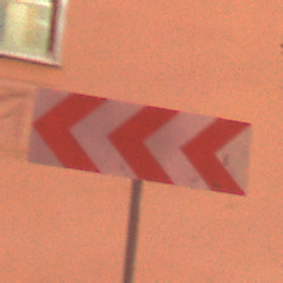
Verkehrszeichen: RichtungstafelnInKurvenGrossRechts
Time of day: Night
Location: Outdoor (Urban)
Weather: Overcast
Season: Winter
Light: Artificial